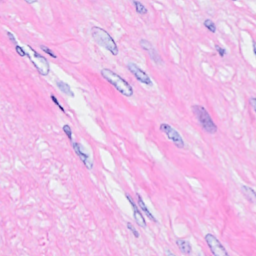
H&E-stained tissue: Breast